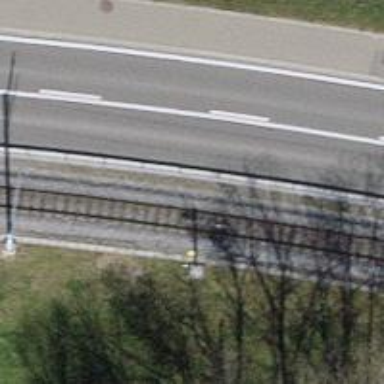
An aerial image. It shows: Narrow-gauge railway track electrified by contact line.